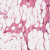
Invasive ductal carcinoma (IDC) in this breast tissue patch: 0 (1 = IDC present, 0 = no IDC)